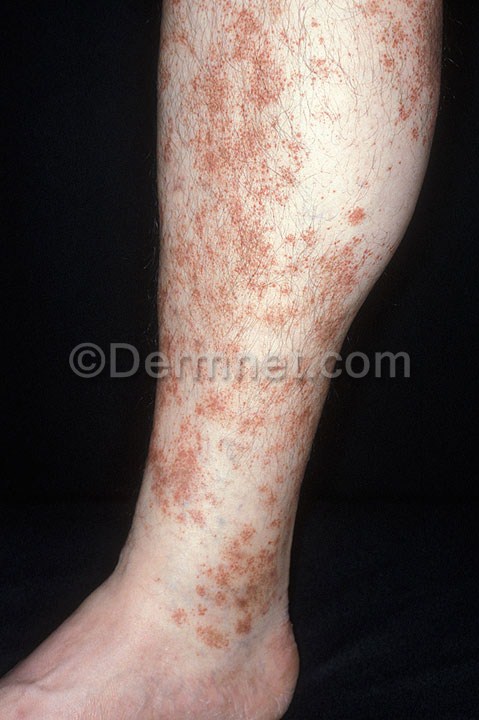
Disease: Vasculitis Photos